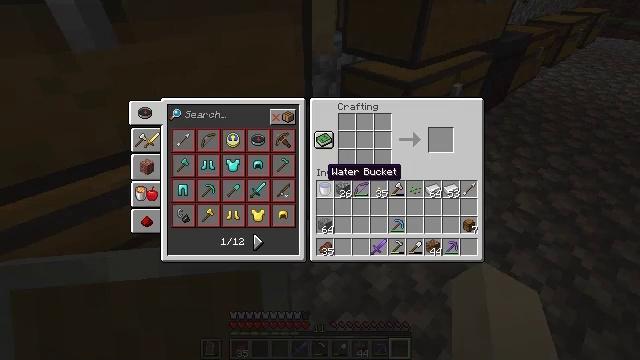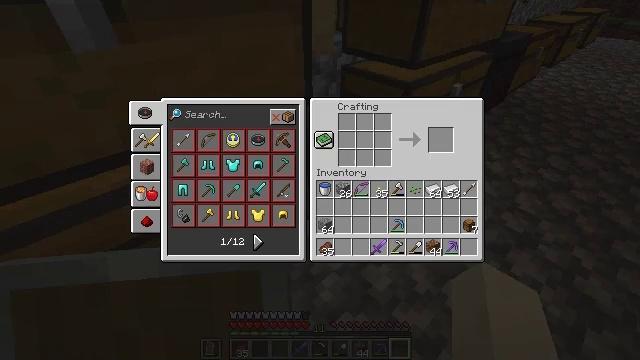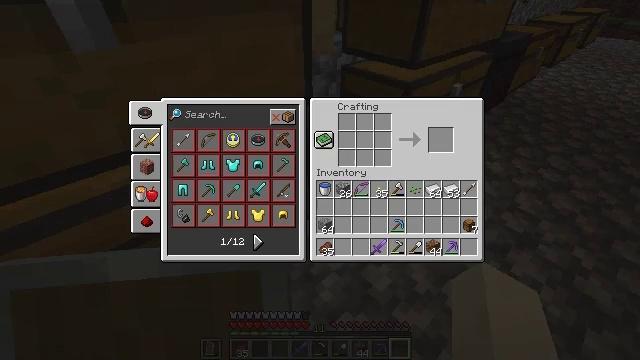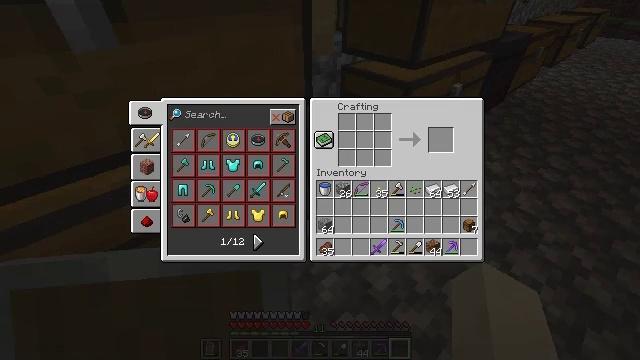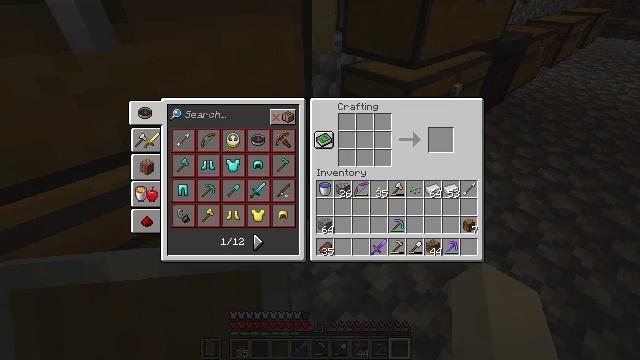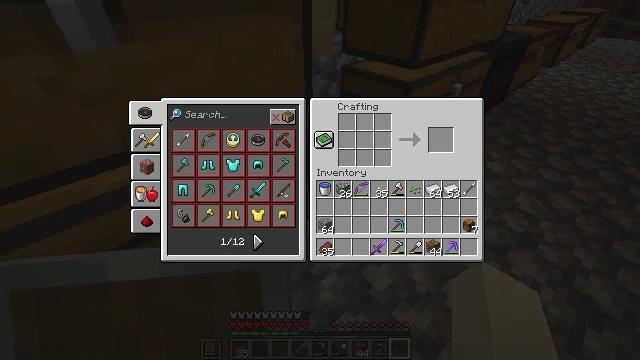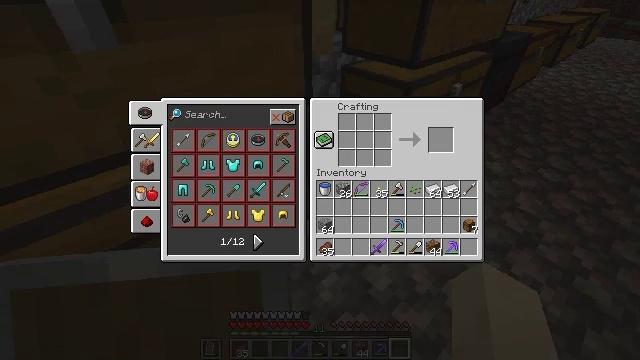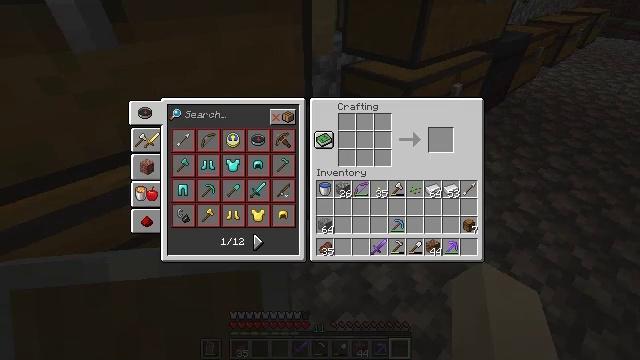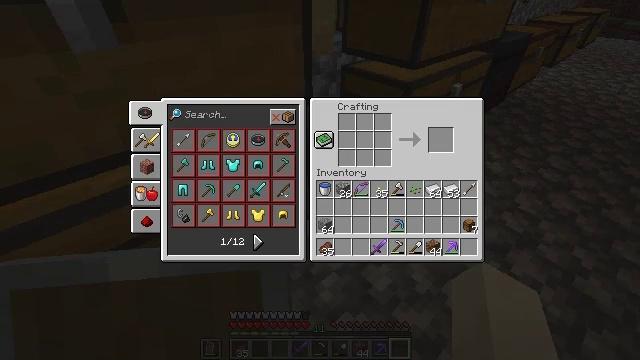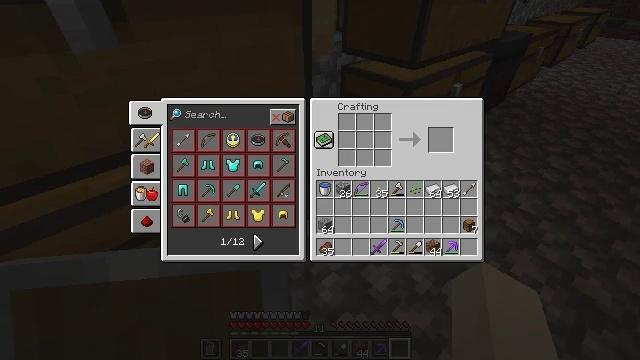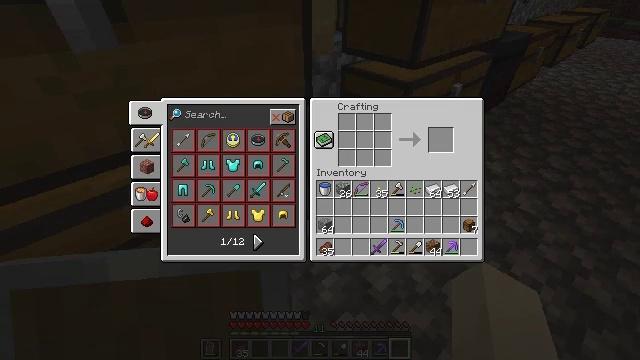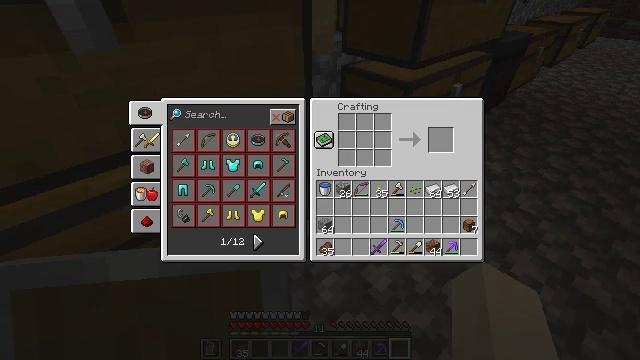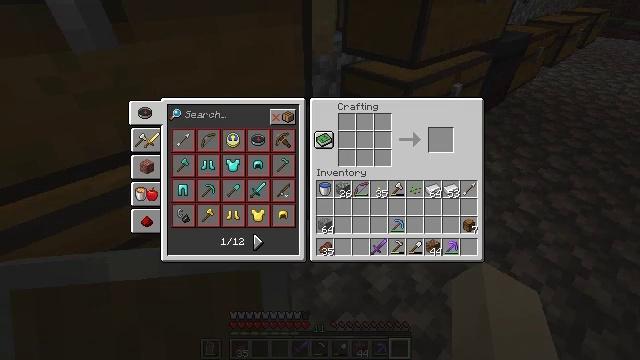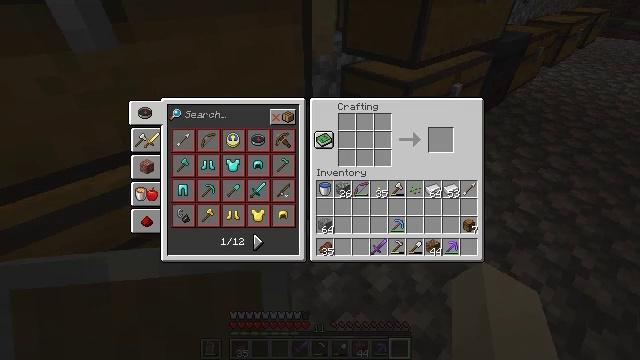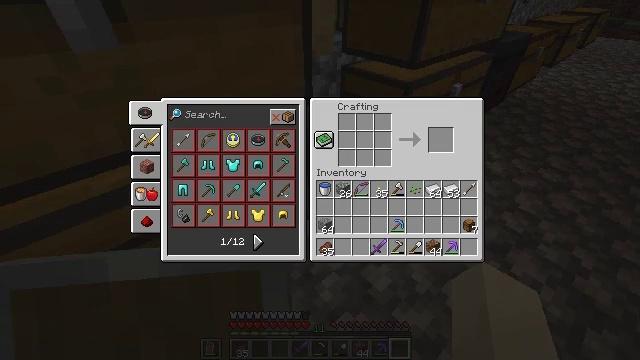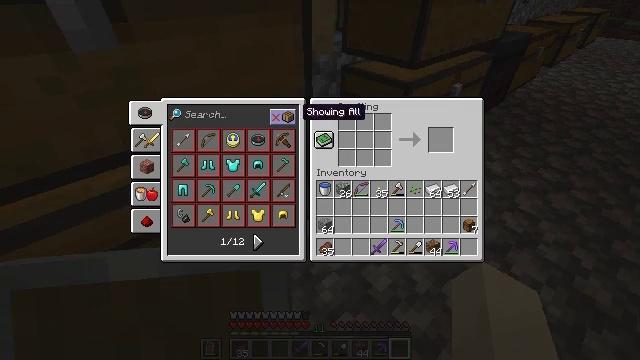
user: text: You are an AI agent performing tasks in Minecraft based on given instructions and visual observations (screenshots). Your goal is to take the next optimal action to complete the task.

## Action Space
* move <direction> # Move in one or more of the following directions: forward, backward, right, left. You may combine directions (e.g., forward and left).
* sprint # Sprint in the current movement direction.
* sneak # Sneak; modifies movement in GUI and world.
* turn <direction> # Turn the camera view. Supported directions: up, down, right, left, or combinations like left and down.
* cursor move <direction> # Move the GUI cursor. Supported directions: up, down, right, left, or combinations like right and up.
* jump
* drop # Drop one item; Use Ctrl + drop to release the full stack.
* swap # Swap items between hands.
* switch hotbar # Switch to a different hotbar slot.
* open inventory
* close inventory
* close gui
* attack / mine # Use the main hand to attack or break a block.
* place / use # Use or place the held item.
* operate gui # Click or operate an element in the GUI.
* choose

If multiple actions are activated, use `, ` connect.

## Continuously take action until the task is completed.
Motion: motion action
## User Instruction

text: Get a hopper using the crafting table.
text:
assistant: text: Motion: no_op
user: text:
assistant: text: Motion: no_op
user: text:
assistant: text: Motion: no_op
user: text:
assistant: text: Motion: no_op
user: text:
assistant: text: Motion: no_op
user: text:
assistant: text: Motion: turn up
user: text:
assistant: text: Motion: turn up
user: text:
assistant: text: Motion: turn up
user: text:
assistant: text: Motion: no_op
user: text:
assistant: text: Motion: no_op
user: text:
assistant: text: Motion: no_op
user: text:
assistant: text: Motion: no_op
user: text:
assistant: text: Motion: no_op
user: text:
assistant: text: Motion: no_op
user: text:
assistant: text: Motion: no_op
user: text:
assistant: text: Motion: no_op
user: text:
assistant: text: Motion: turn left
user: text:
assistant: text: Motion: turn left
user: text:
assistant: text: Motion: turn left
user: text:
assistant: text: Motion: turn left
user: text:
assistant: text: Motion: no_op
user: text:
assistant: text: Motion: no_op
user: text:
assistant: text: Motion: no_op
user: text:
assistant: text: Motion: no_op
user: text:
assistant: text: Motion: attack / mine
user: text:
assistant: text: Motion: attack / mine
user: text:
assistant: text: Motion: no_op
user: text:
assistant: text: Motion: no_op
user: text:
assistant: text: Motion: no_op
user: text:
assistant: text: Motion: no_op